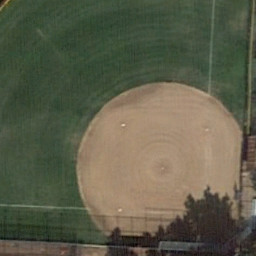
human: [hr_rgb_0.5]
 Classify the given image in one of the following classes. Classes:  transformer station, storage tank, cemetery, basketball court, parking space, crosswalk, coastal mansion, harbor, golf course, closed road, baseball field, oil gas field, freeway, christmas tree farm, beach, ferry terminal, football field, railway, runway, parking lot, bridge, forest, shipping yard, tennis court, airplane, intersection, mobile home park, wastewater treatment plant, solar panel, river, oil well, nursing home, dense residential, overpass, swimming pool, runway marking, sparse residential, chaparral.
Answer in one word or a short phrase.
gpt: baseball field